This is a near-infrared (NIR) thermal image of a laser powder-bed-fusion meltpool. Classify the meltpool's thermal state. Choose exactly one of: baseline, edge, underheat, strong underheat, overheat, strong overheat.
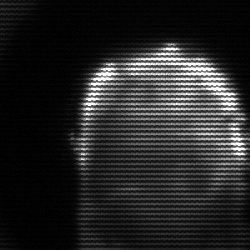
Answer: baseline